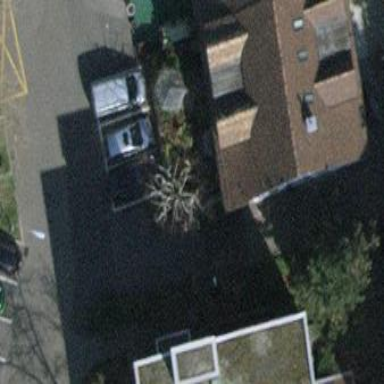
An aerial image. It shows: Street side parking area.